Interaction volume radius: 5 \u00c5
Interaction volume height: 10 \u00c5
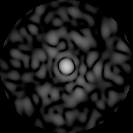
Disorder parameter: 0.8675